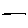
Label: line